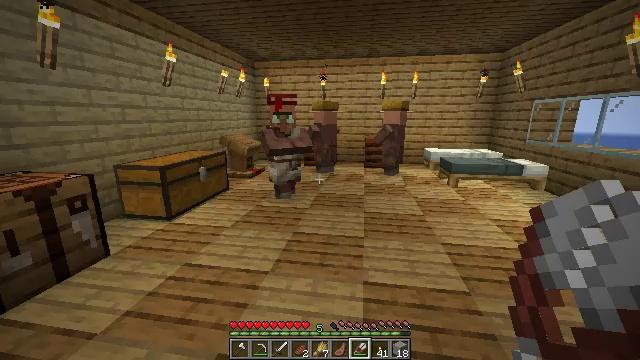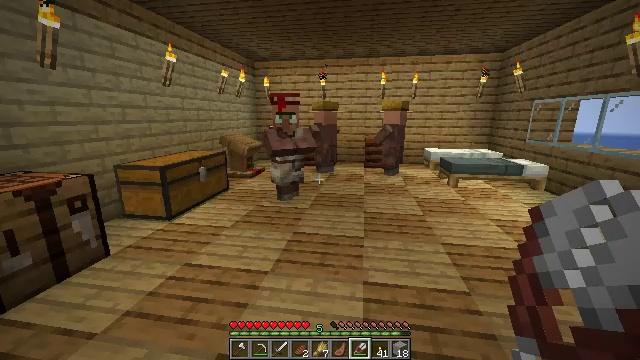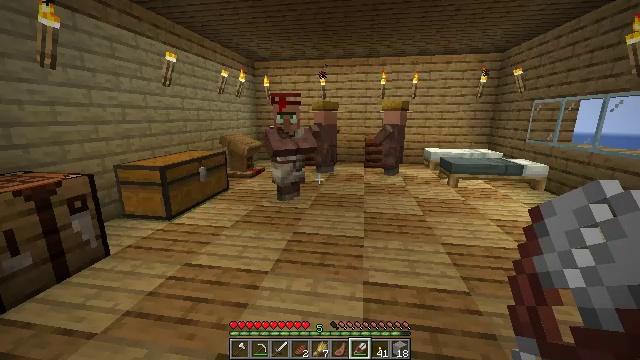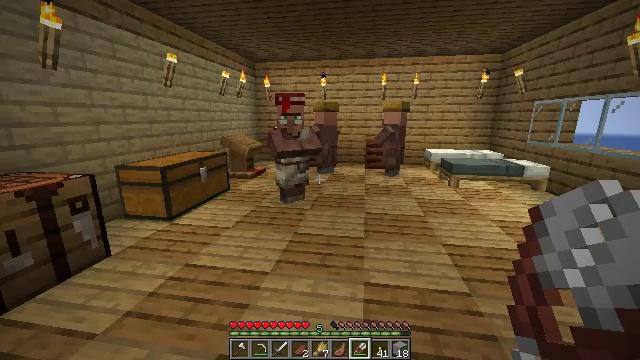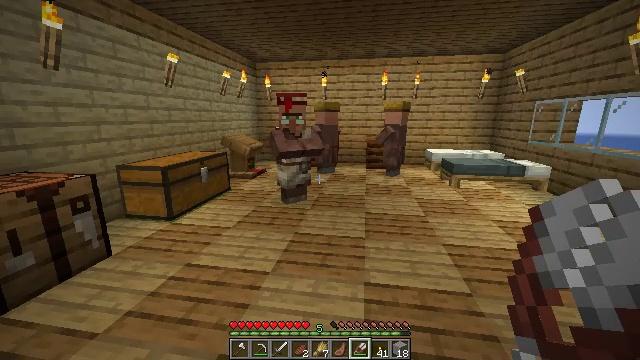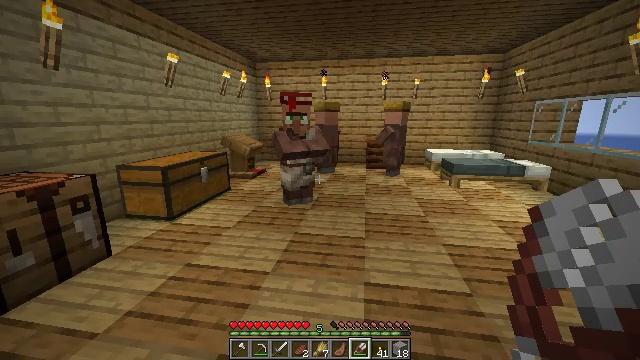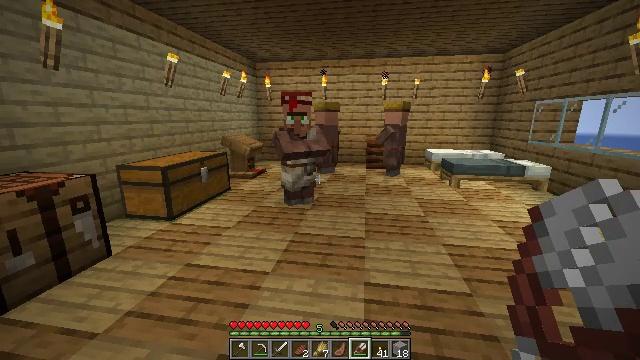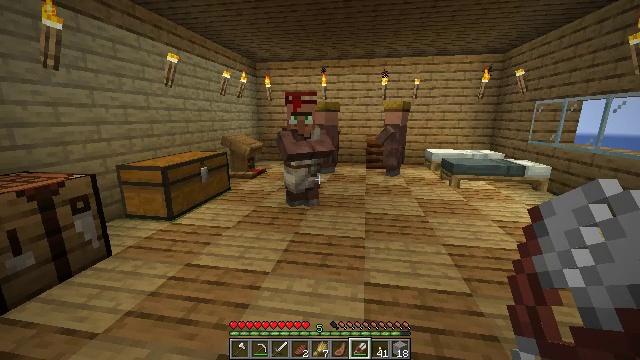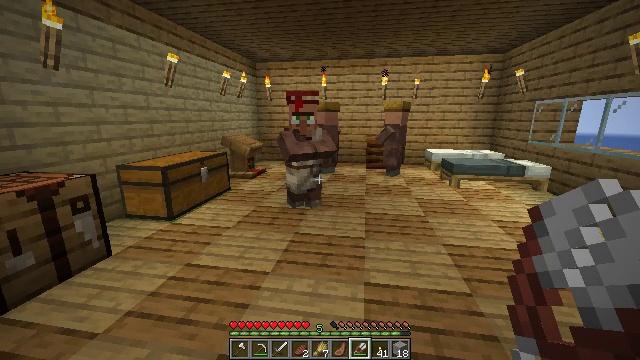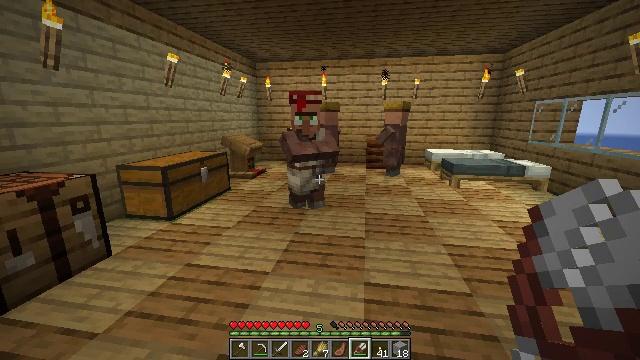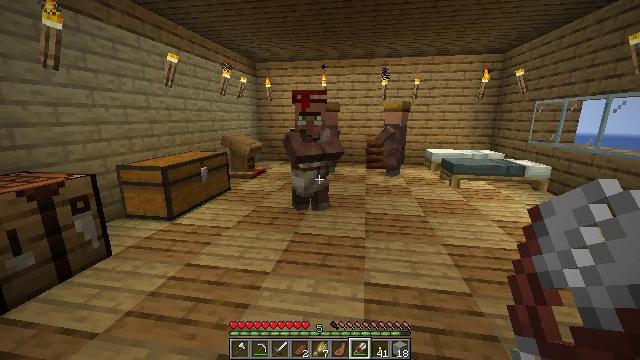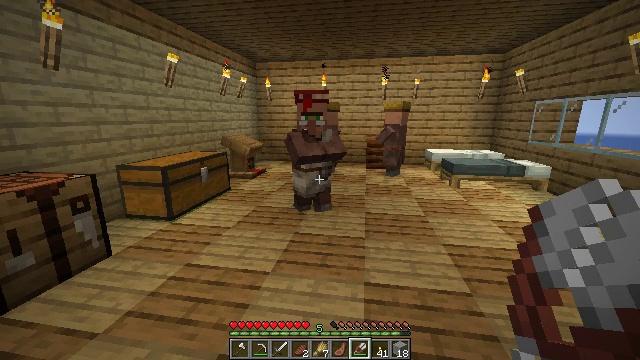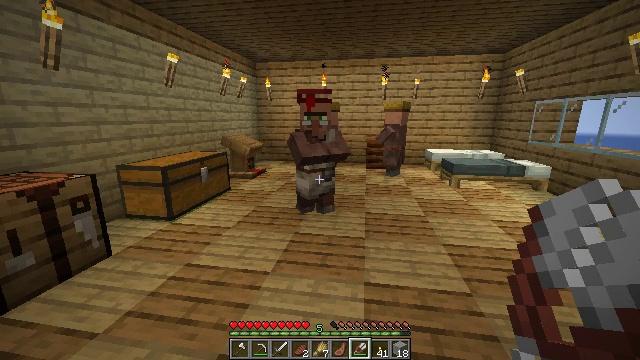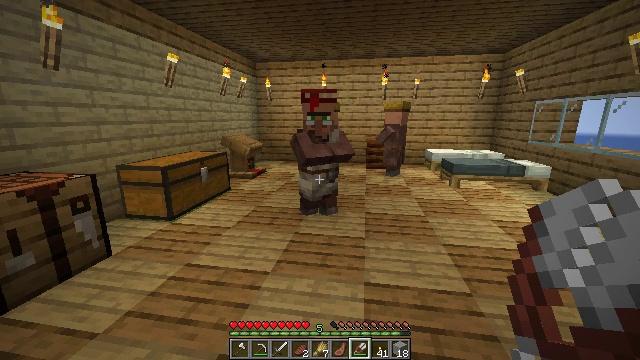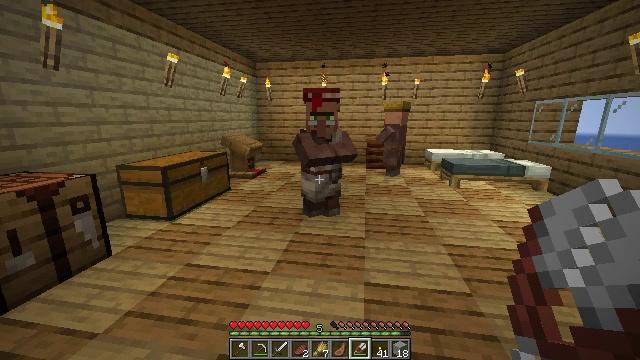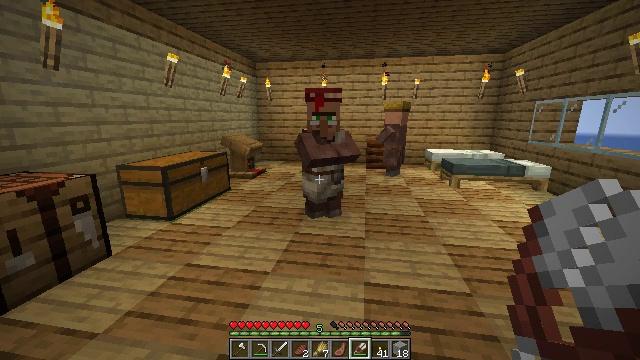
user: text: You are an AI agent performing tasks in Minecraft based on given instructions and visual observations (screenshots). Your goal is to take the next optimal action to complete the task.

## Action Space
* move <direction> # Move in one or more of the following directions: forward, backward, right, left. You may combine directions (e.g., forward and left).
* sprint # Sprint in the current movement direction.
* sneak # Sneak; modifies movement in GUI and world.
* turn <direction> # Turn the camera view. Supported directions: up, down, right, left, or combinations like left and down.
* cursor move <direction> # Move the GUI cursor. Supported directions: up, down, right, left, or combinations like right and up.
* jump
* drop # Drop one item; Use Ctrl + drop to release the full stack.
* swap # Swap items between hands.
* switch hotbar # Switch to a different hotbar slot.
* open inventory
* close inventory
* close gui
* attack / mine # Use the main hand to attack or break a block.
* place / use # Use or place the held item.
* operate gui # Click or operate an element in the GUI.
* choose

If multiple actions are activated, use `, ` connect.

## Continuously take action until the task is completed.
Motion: motion action
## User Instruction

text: Combine wool and wooden planks to make a gray bed.
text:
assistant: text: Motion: no_op
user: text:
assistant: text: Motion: no_op
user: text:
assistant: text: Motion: no_op
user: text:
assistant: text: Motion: no_op
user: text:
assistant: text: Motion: no_op
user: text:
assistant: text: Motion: no_op
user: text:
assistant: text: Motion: no_op
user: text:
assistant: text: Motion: no_op
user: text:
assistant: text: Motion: no_op
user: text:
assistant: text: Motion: no_op
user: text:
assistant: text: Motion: no_op
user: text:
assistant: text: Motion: no_op
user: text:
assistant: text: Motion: no_op
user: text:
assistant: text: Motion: no_op
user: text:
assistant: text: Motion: no_op
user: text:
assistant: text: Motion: no_op
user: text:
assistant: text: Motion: no_op
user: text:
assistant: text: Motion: no_op
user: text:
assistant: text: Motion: no_op
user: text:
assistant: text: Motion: no_op
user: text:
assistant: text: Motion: no_op
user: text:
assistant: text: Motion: no_op
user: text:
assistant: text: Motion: no_op
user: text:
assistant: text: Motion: no_op
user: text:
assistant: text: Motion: no_op
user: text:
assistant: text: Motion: no_op
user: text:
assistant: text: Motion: no_op
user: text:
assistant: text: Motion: no_op
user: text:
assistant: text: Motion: no_op
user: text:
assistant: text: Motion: no_op